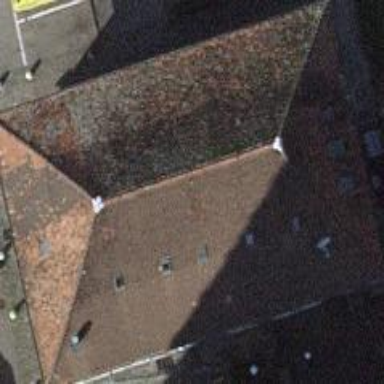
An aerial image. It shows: Retail building with hipped roof made of roof tiles.